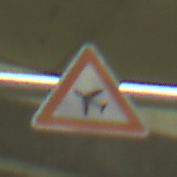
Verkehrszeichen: FlugbetriebRechts
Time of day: NotSpecified
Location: Indoor (Special)
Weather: NotSpecified
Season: NotSpecified
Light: Artificial